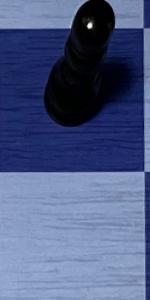
Label: Empty